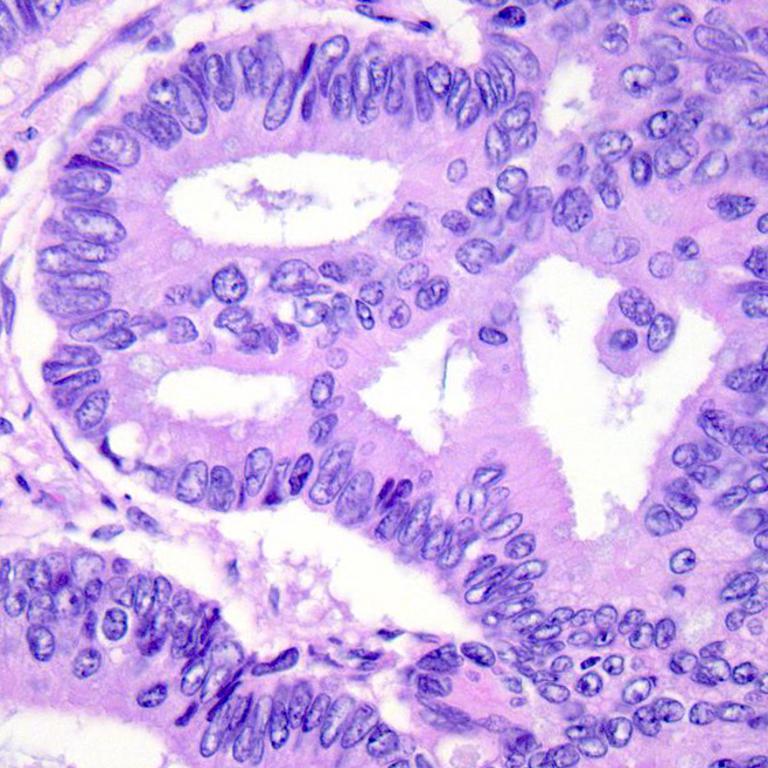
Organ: colon
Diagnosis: adenocarcinomas